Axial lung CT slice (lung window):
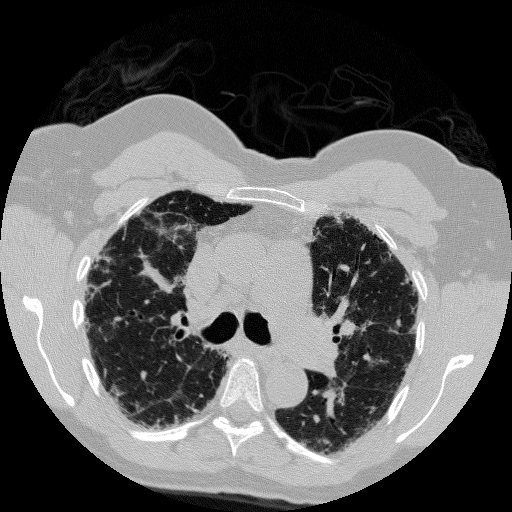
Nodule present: no